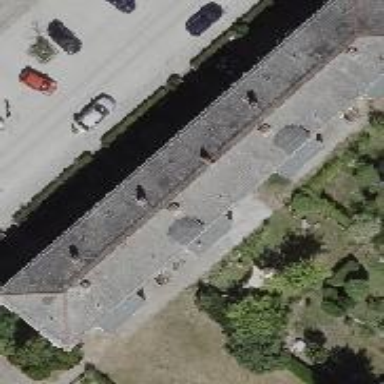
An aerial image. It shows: Hipped roof apartment building.